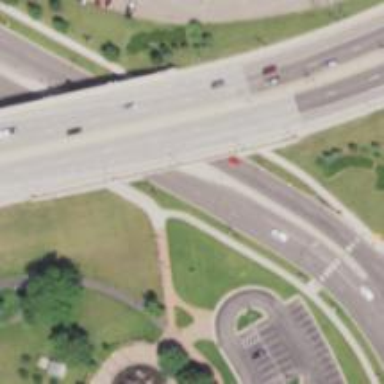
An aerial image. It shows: Trunk highway bridge.